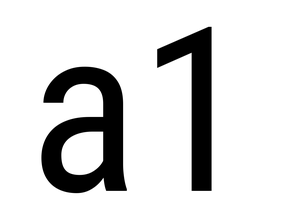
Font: Roboto_Condensed_Regular